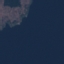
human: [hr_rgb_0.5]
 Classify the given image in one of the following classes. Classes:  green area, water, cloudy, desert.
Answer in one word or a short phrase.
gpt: water